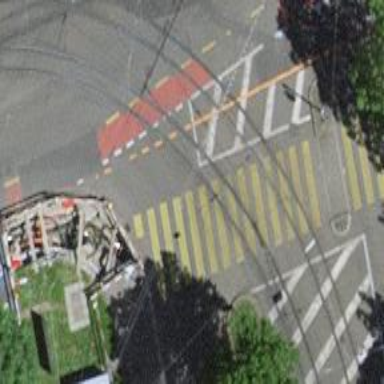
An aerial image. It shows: Tram level crossing on the railway.